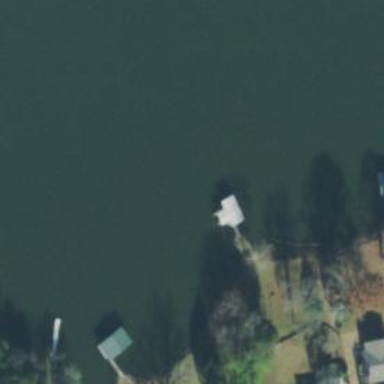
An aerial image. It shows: Dock located along the waterway.